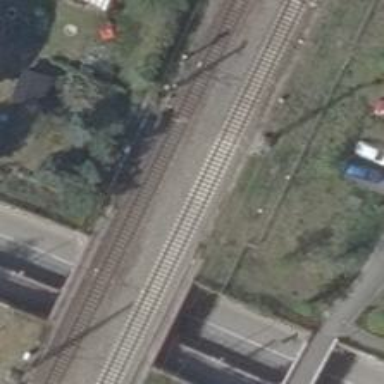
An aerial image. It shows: Railway track with contact lines for electrification.